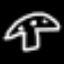
Label: mushroom